Question: I'm wanting to change <URL> so the date axle is moved to the left, and values moved to the top, like:

I do not want to rotate the SVG to accomplish this.
I've tried playing with the Y and X axis's but no luck.
'''
var margin = {top: 20, right: 50, bottom: 30, left: 50},
width = 960 - margin.left - margin.right,
height = 500 - margin.top - margin.bottom;
var parseDate = d3.time.format("%d-%b-%y").parse,
bisectDate = d3.bisector(function(d) { return d.date; }).left,
formatValue = d3.format(",.2f"),
formatCurrency = function(d) { return "$" + formatValue(d); };
var x = d3.time.scale()
.range([0, width]);
var y = d3.scale.linear()
.range([height, 0]);
var xAxis = d3.svg.axis()
.scale(x)
.orient("bottom");
var yAxis = d3.svg.axis()
.scale(y)
.orient("left");
var line = d3.svg.line()
.x(function(d) { return x(d.date); })
.y(function(d) { return y(d.close); })
.interpolate('cardinal');
var svg = d3.select("body").append("svg")
.attr("width", width + margin.left + margin.right)
.attr("height", height + margin.top + margin.bottom)
.append("g")
.attr("transform", "translate(" + margin.left + "," + margin.top + ")");
d3.tsv("data.tsv", function(error, data) {
if (error) throw error;
data.forEach(function(d) {
d.date = parseDate(d.date);
d.close = +d.close;
});
data.sort(function(a, b) {
return a.date - b.date;
});
x.domain([data[0].date, data[data.length - 1].date]);
y.domain(d3.extent(data, function(d) { return d.close; }));
svg.append("g")
.attr("class", "x axis")
.attr("transform", "translate(0," + height + ")")
.call(xAxis);
svg.append("g")
.attr("class", "y axis")
.call(yAxis)
.append("text")
.attr("transform", "rotate(-90)")
.attr("y", 6)
.attr("dy", ".71em")
.style("text-anchor", "end")
.text("Price ($)");
svg.append("path")
.datum(data)
.attr("class", "line")
.attr("d", line);
var focus = svg.append("g")
.attr("class", "focus")
.style("display", "none");
focus.append("circle")
.attr("r", 4.5);
focus.append("text")
.attr("x", 9)
.attr("dy", ".35em");
'''
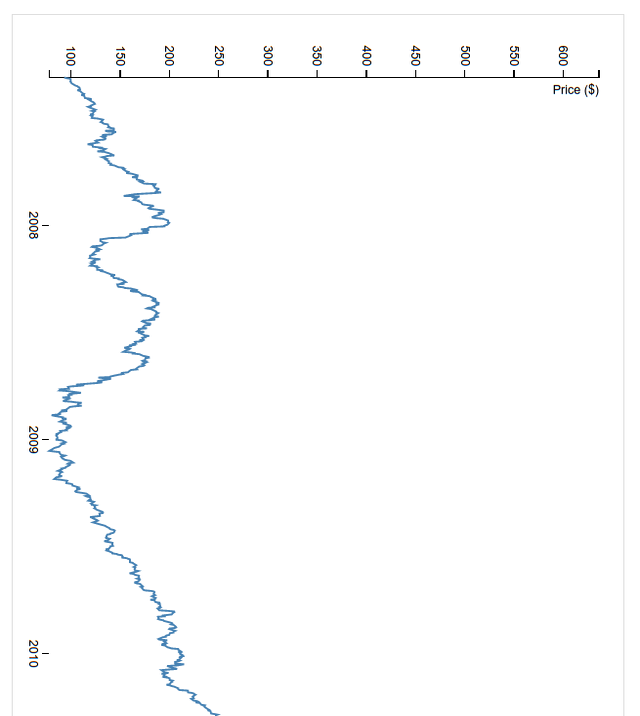
Answer: The basic things that you need to do is switch the x and y scales, axes, and make some positioning and orientation changes.
- - - - - -
With those changes, you end up with something like this: <URL>
You can change how the y axis behaves by inverting its range.